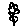
Label: flower